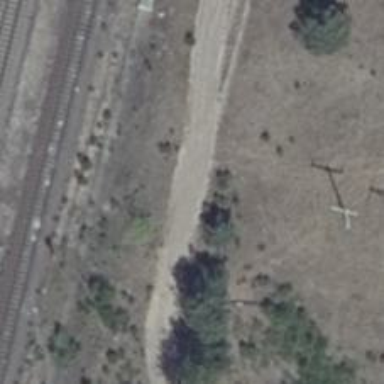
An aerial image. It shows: Grassy track with grade 5 track type.